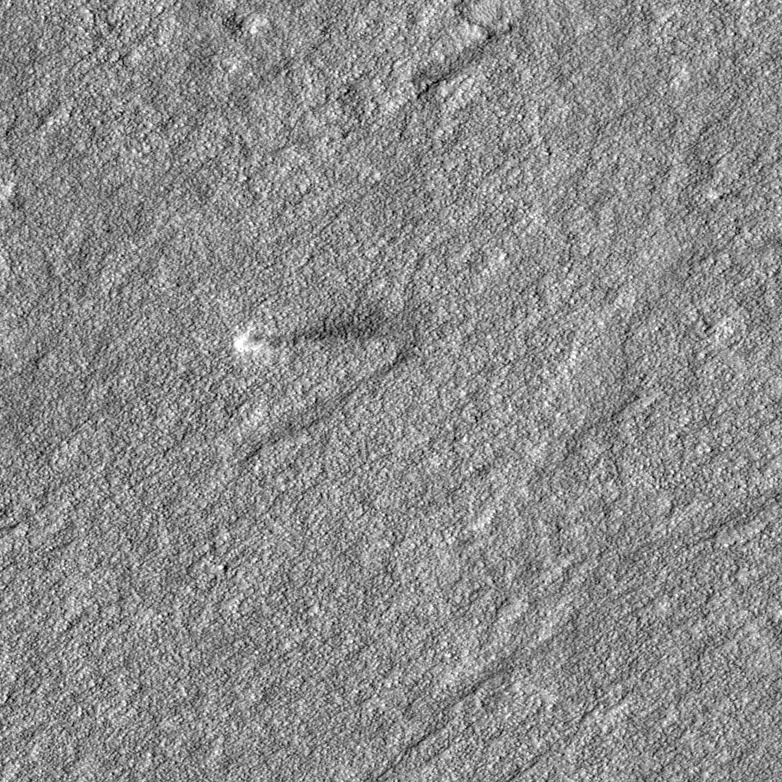
Label: dustdevil